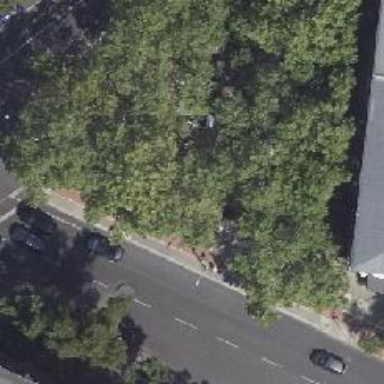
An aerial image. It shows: Deciduous tree with broadleaved leaves.